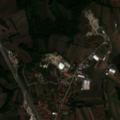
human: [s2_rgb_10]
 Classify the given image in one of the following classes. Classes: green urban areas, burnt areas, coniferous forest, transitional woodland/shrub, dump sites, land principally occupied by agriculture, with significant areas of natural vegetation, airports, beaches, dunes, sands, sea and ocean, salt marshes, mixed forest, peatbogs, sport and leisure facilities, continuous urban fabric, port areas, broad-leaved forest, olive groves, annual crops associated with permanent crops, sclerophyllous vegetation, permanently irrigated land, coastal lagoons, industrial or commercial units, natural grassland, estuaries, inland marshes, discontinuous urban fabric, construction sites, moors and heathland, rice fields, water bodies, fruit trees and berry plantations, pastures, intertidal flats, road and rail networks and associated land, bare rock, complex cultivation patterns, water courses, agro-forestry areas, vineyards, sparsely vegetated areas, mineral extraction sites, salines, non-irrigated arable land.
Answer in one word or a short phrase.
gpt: discontinuous urban fabric, non-irrigated arable land, complex cultivation patterns, land principally occupied by agriculture, with significant areas of natural vegetation